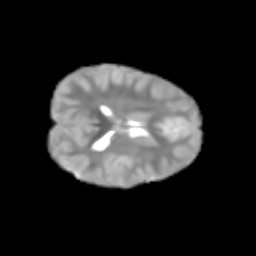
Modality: T2w
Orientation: axial
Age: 6
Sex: female
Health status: healthy